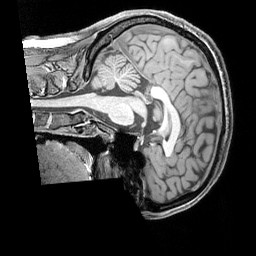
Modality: T1w
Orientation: sagittal
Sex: female
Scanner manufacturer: siemens
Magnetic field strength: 3 T
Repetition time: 2.3 s
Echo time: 0.00226 s